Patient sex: M
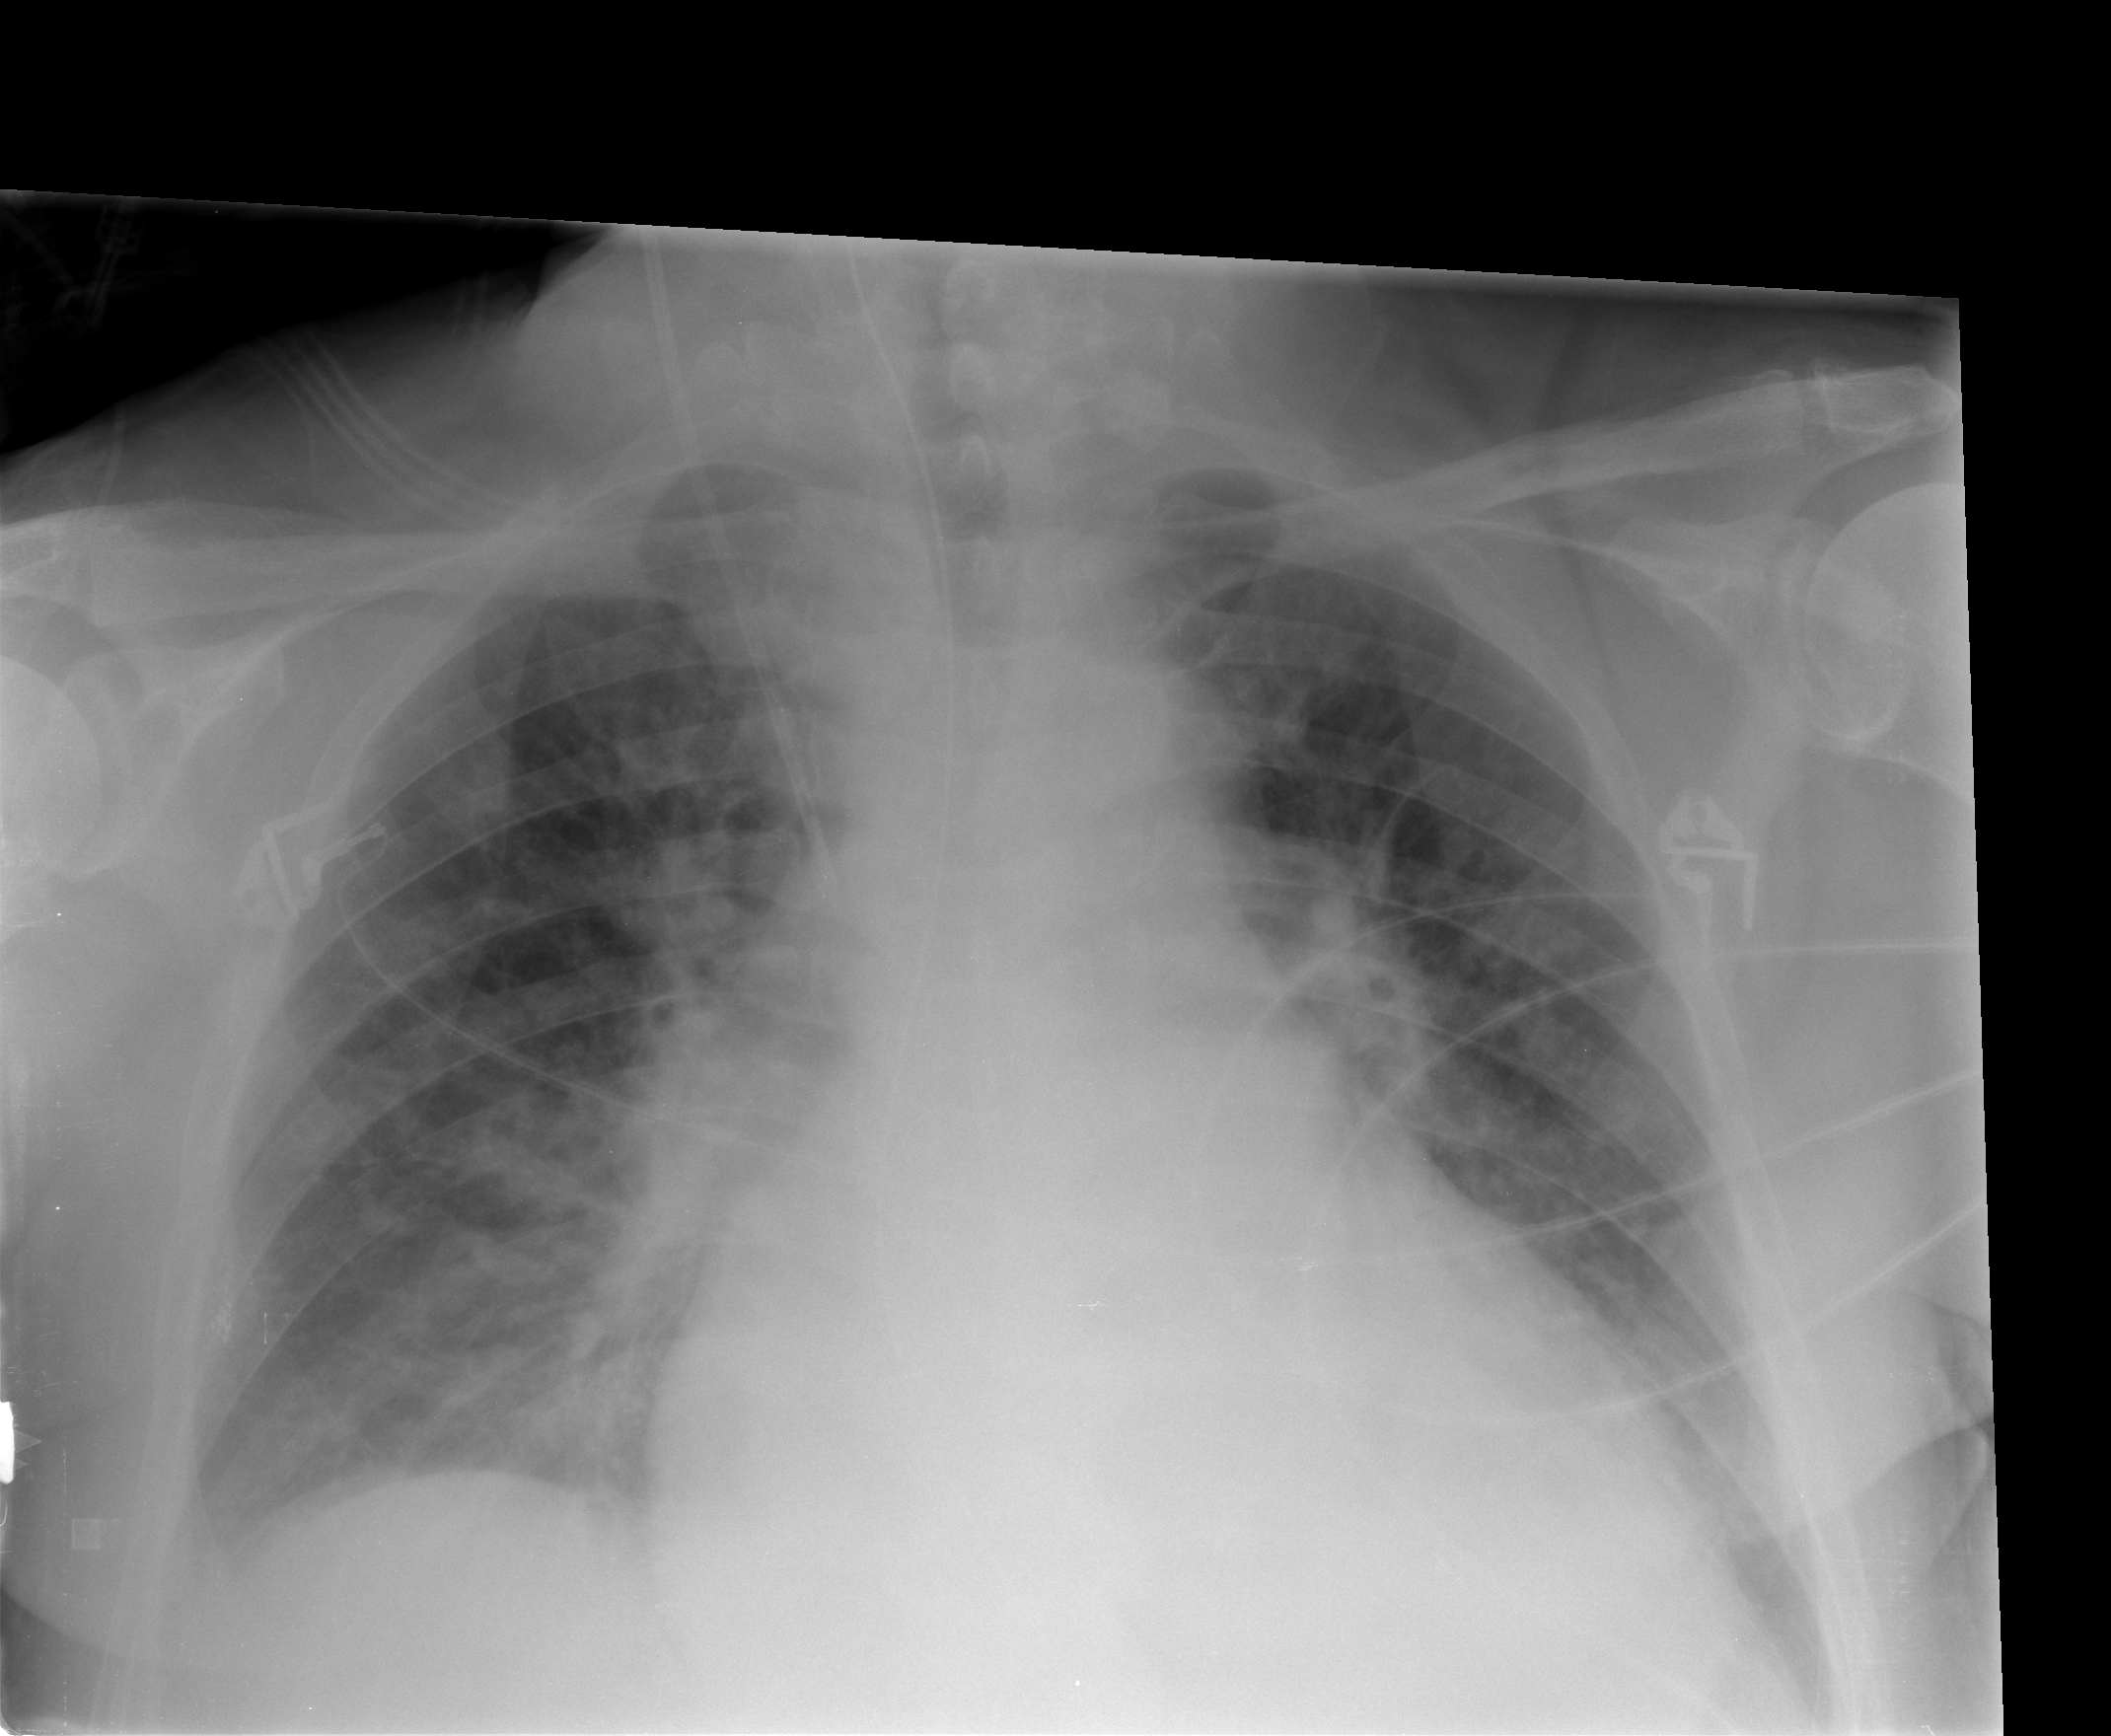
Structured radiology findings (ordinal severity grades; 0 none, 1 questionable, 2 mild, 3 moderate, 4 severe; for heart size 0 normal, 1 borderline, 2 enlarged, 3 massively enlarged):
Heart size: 2
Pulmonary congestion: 2
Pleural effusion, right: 2
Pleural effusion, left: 0
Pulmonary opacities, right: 3
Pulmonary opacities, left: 2
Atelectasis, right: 2
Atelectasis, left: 2